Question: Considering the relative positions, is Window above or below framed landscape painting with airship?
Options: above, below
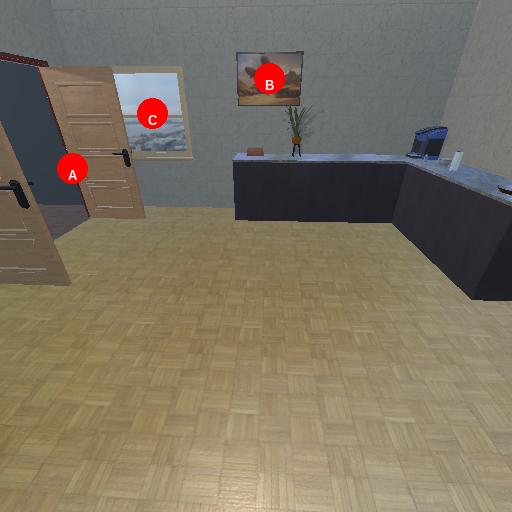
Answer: above